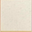
Piece: xx